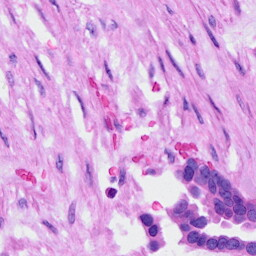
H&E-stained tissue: Ovarian